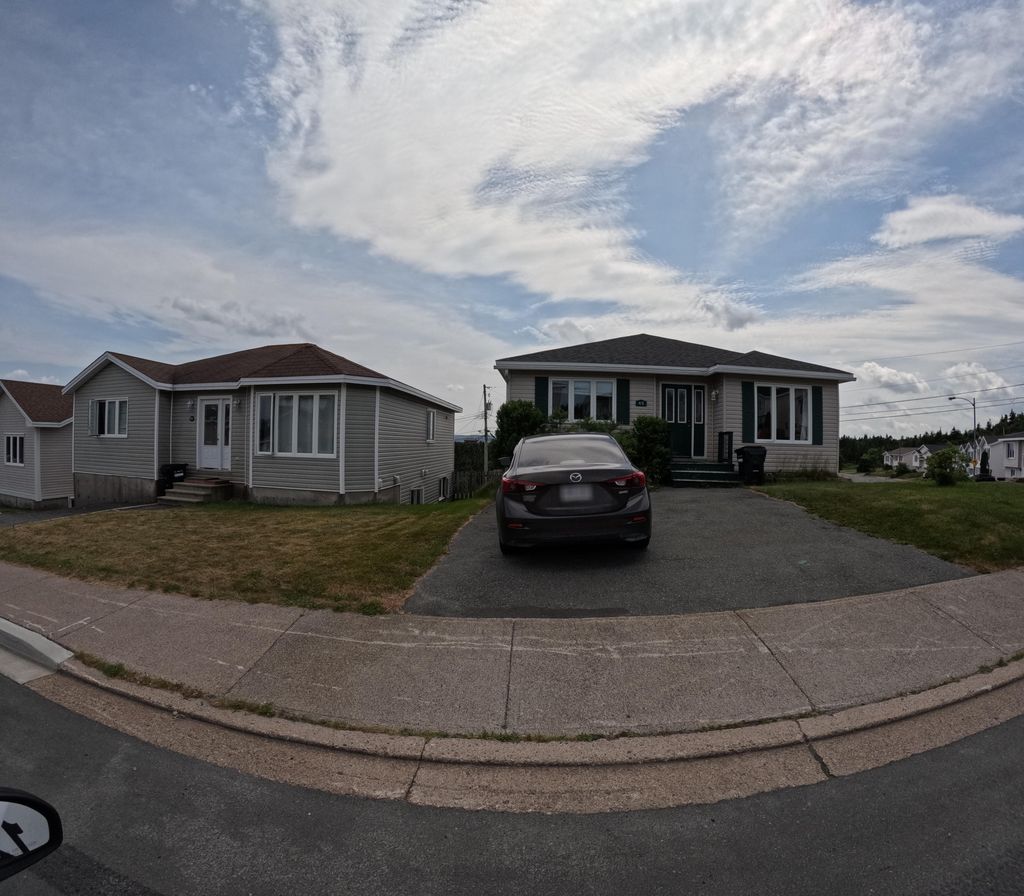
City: st_johns